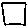
Label: square